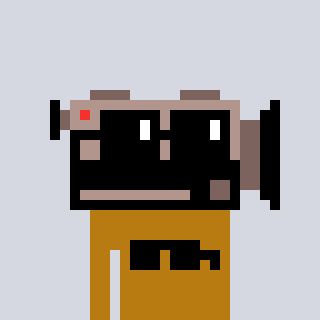
a pixel art character with square black sunglasses, a camcorder-shaped head and a gold-colored body on a cool background